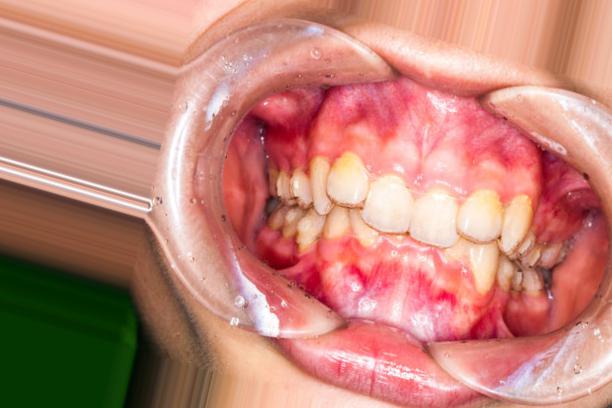
Condition: Caries